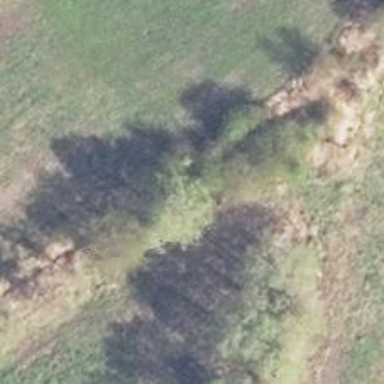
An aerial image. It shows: Hunting stand.